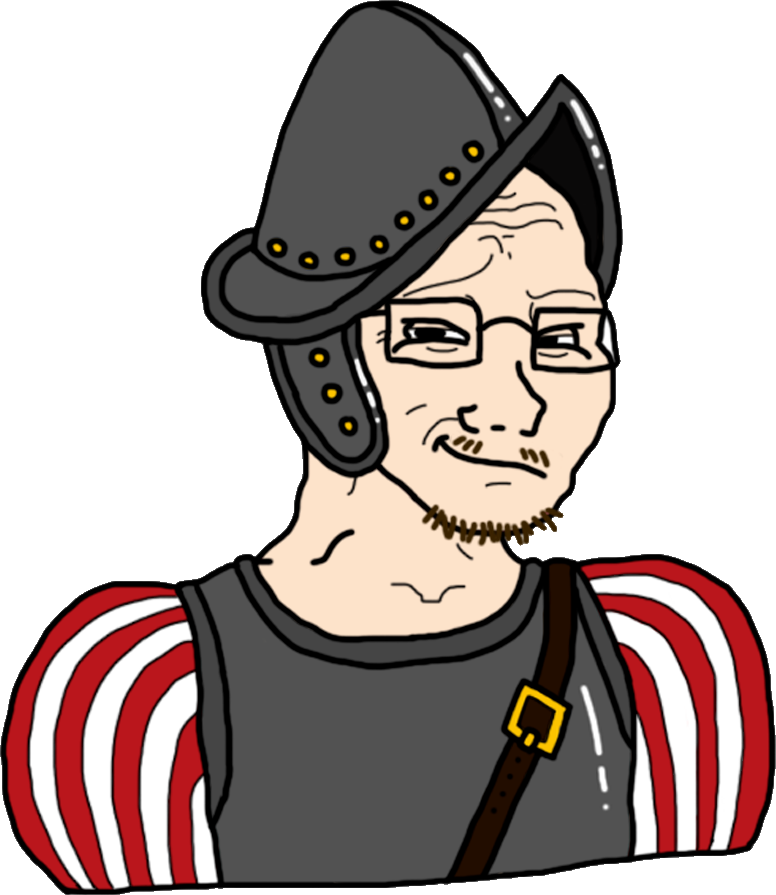
Label: 5_Soyjak